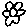
Label: flower